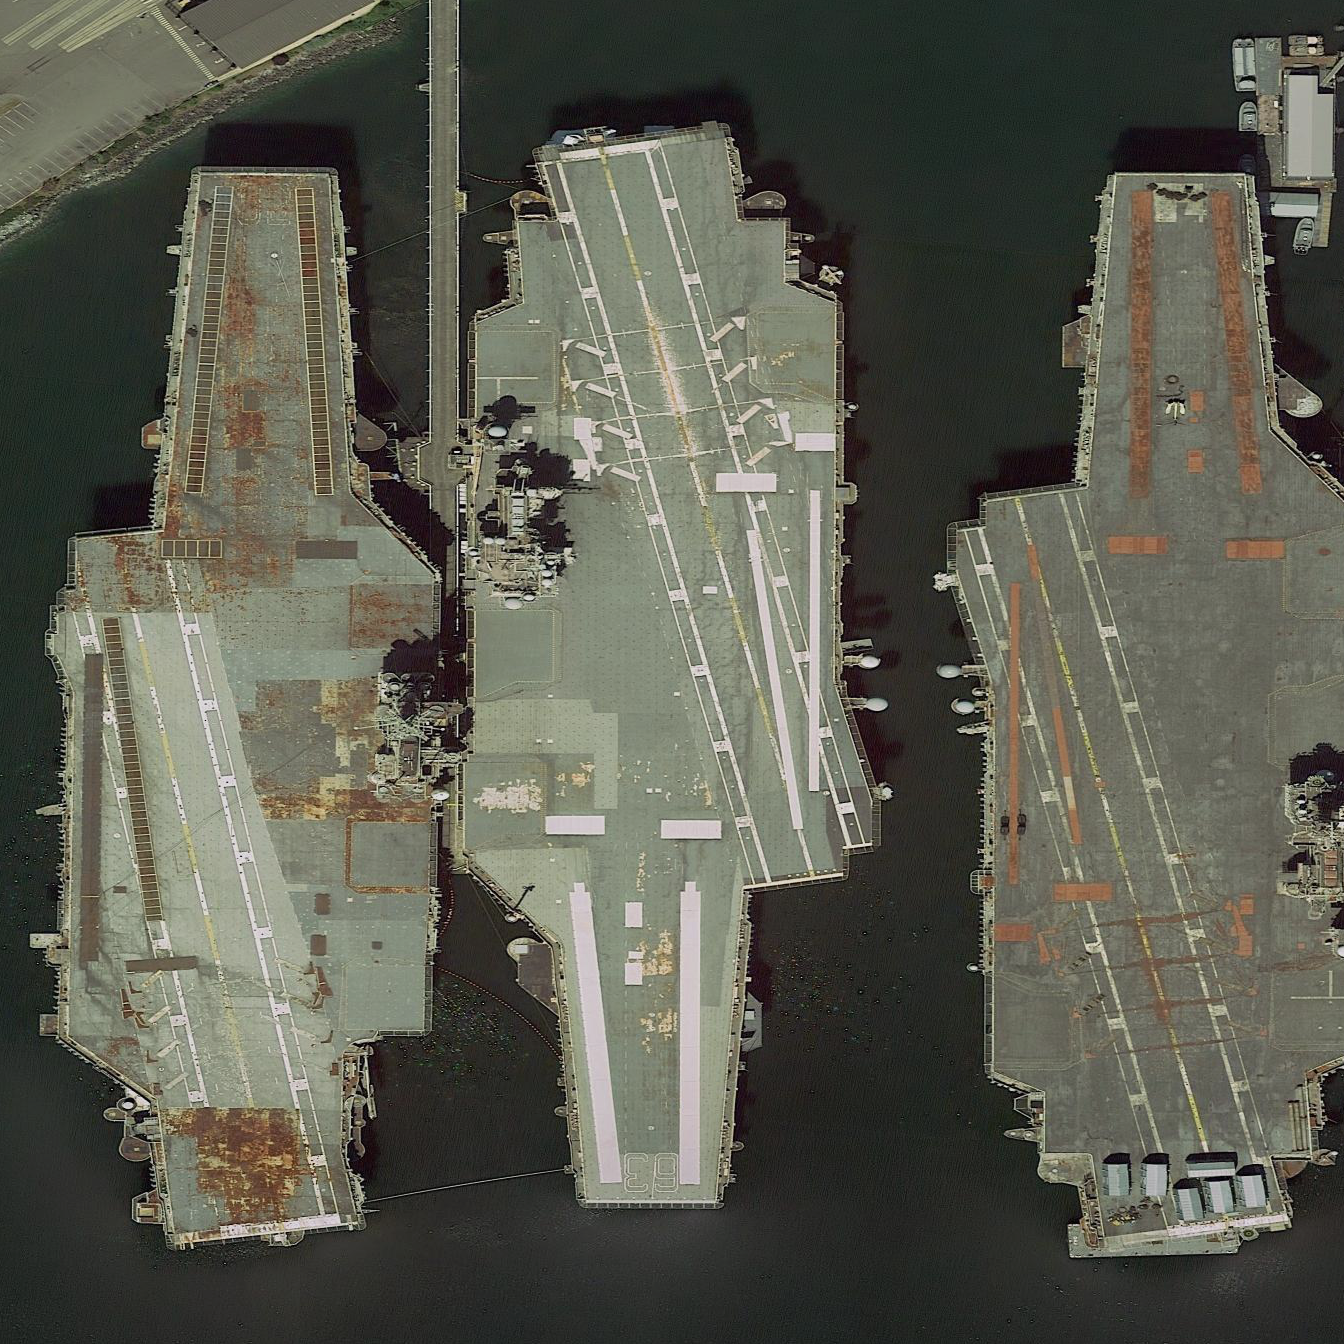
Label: aircraft_carrier